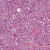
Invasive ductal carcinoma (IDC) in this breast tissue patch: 1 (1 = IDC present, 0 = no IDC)